Field crop: tomato
Growth stage: 1
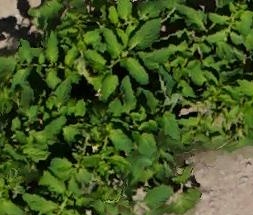
Species: tomato